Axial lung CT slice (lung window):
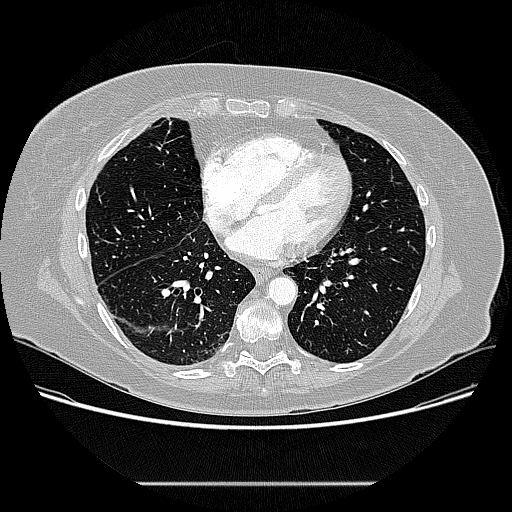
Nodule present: no